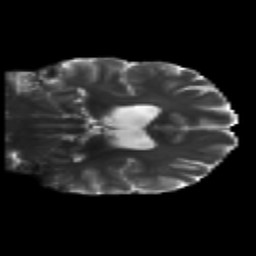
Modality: T2w
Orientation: coronal
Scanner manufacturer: siemens
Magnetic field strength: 3 T
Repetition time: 8.8 s
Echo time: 0.085 s